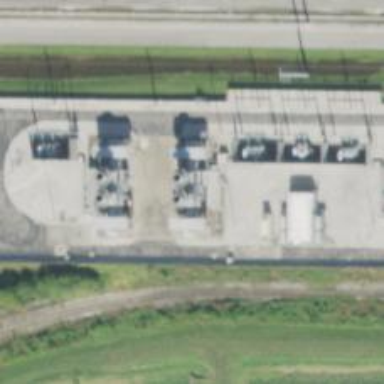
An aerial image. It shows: Gas turbine power generator.